Question: the box appears in below snapshot is neither alert box,prompt box nor confirm box. then what is this? how can i create the same thing like this?

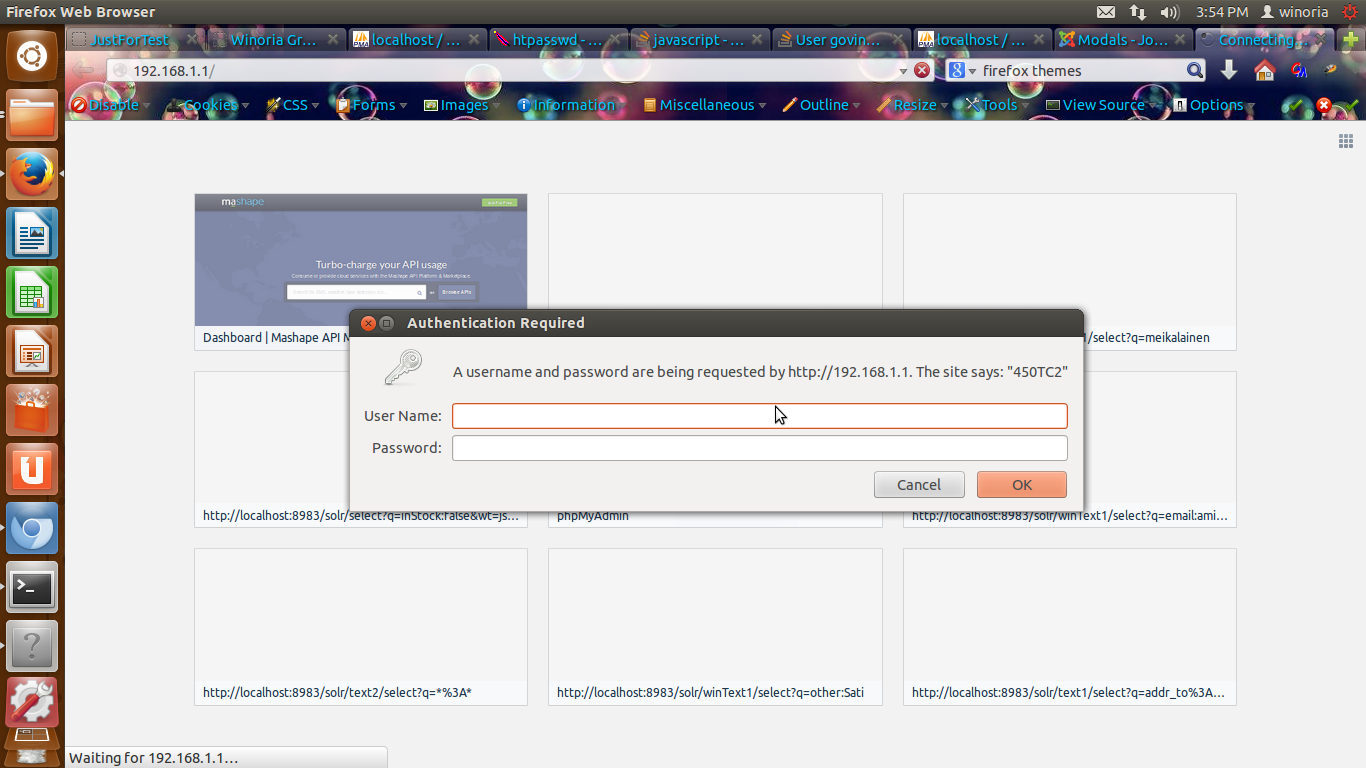
Answer: It's a BasicAuth prompt, if your server return a request for BasicAuth it will get handled by the browser.
It happens when the browser receives a response with a header that looks like this, "insert realm" can be almost anything:
'''
WWW-Authenticate: Basic realm="insert realm"
'''
Usually the web browser handles it by itself and shows that kind of prompt. By the way it's unrelated to the web server as it's part of the protocole. If you happen to run an application server, you'll have to send the header above in a response and expect an 'Authorization' header back from the "web client".
If you run apache, nginx, you can check simply for BasicAuth and you should be able to find documentation on how to set it up.
Read more here: <URL>
If you have enough courage you can read the <URL>